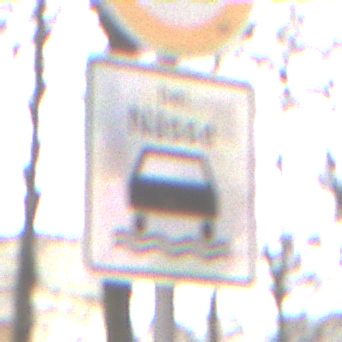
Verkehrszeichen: BeiNaesse
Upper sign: Geschwindigkeit60
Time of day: Midday
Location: Outdoor (Nature)
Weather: Overcast
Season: NotSpecified
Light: Natural